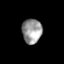
Tissue: skin
Cell type: Others
Senescence score: 0.9075
Nuclear area (px): 481
Mean DAPI intensity: 152.256